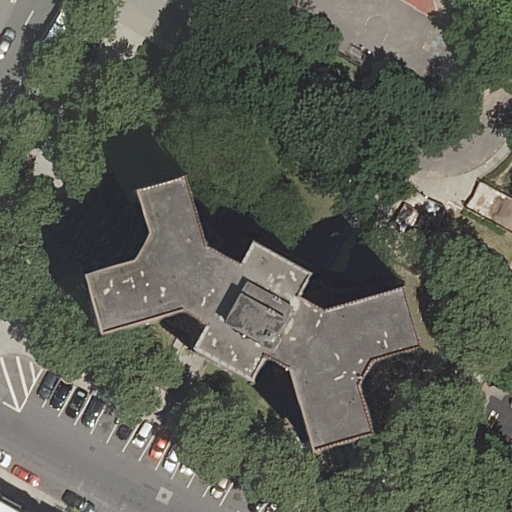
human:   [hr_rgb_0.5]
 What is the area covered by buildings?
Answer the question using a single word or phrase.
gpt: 1532m2

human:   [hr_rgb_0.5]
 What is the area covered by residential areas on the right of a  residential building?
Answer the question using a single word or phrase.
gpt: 5111m2

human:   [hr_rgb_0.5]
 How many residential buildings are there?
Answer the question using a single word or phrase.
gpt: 2

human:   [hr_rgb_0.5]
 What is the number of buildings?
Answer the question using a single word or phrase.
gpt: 2

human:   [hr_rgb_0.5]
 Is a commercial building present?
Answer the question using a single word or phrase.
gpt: no

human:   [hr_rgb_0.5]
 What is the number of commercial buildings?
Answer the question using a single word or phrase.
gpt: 0

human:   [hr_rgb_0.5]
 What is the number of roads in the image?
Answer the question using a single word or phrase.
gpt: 6

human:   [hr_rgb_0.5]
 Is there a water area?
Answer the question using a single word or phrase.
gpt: no

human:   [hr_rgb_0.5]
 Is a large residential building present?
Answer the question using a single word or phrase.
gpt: yes

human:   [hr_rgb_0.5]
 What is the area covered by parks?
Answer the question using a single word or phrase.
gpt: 51m2

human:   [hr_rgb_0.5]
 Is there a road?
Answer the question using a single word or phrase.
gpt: yes

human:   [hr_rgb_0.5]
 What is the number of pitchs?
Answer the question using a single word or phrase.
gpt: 1

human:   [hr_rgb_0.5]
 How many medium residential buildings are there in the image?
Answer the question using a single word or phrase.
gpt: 1

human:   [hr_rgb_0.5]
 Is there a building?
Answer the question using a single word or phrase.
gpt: yes

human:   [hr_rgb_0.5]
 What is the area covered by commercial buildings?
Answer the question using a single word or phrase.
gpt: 0m2

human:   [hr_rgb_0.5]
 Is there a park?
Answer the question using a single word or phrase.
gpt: yes

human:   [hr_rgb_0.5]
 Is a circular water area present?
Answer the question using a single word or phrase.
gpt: no

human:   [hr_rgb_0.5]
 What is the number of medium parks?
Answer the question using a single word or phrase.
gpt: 0

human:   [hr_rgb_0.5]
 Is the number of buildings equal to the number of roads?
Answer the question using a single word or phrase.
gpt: no

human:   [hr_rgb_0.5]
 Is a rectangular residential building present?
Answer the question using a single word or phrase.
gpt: no

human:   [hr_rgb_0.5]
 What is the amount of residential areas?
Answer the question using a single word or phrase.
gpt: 1

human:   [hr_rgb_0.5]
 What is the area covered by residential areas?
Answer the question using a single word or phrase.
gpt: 5111m2

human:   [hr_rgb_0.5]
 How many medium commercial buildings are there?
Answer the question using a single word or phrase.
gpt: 0

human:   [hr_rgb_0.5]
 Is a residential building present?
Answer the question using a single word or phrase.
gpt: yes

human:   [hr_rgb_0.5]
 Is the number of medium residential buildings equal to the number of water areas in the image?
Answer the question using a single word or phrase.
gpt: no

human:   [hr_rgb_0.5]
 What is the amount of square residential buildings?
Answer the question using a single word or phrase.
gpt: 0

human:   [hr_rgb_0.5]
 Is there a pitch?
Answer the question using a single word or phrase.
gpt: yes

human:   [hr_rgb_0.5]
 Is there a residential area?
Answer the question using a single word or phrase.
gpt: yes

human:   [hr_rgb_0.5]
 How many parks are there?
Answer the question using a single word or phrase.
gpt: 1

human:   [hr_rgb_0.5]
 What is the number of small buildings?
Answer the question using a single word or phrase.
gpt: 0

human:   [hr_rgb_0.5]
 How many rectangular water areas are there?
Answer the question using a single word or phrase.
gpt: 0

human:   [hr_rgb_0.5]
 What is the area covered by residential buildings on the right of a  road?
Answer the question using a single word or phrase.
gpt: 1385m2

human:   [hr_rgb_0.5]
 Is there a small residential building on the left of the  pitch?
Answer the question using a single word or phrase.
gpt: no

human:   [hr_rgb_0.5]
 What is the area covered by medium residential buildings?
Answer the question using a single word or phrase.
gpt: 147m2

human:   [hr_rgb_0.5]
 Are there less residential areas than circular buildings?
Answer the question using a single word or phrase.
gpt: no

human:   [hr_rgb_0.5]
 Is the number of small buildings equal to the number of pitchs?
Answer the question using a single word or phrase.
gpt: no

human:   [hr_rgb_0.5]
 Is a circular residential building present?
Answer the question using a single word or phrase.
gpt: no

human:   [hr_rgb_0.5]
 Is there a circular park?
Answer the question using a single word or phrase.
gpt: no

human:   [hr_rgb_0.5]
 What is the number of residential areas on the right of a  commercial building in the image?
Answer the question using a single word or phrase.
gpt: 0

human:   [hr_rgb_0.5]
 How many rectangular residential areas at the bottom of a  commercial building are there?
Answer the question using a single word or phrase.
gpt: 0

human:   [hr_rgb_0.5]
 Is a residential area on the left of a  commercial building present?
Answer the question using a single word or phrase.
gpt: no

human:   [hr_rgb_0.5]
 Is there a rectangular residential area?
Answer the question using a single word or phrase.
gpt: yes

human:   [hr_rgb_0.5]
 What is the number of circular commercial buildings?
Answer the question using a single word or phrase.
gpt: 0

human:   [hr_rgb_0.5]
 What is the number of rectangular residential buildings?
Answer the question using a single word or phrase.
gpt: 0

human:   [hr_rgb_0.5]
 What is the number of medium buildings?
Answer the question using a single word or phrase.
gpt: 1

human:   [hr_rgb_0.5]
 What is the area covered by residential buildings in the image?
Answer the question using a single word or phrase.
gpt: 1532m2

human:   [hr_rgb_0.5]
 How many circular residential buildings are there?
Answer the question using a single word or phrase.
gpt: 0

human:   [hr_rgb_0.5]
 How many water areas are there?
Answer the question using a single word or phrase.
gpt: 0

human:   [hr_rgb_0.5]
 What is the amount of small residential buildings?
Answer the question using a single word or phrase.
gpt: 0

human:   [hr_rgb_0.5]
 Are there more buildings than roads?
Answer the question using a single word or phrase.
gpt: no

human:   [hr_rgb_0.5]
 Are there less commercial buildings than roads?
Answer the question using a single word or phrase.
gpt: yes

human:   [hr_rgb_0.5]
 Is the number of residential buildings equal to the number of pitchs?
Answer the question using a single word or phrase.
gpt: no

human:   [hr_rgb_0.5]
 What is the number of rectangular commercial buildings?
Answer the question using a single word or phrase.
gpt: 0

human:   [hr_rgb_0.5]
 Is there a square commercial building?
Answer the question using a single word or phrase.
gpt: no

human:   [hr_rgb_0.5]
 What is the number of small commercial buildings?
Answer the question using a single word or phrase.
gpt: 0

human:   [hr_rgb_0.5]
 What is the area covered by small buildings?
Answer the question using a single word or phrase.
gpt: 0m2

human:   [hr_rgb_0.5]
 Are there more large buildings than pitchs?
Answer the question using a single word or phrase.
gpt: no

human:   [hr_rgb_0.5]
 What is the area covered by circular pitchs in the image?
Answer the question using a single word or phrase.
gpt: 0m2

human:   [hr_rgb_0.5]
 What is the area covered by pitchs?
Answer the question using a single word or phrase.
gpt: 547m2

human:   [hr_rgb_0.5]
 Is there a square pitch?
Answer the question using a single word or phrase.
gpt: no

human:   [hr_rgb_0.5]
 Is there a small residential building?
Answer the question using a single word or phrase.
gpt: no

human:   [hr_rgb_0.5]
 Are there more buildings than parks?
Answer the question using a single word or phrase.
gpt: yes

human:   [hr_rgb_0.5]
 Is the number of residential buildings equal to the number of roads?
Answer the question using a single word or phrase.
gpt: no

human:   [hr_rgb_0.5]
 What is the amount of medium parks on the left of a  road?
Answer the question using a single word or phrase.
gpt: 0